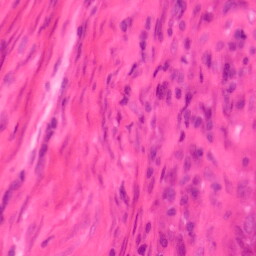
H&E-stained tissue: Colon